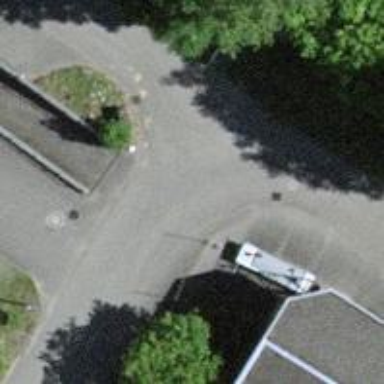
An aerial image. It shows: Residential road with asphalt surface and no sidewalk.